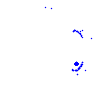
Particle: kaon